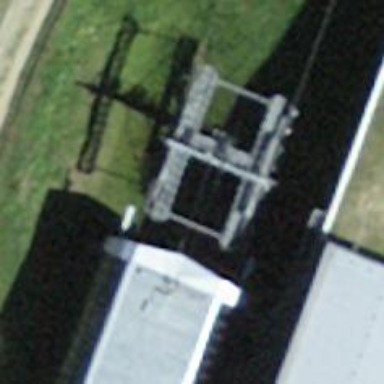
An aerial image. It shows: Pylon for aerialway.